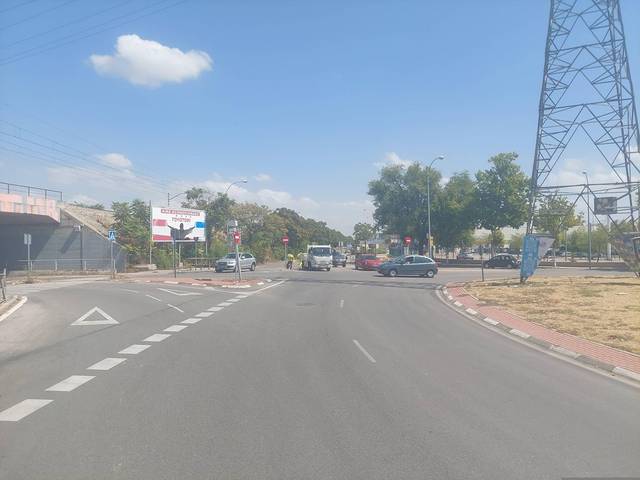
Region: Spain
Coordinates: 40.341, -3.739